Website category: auto
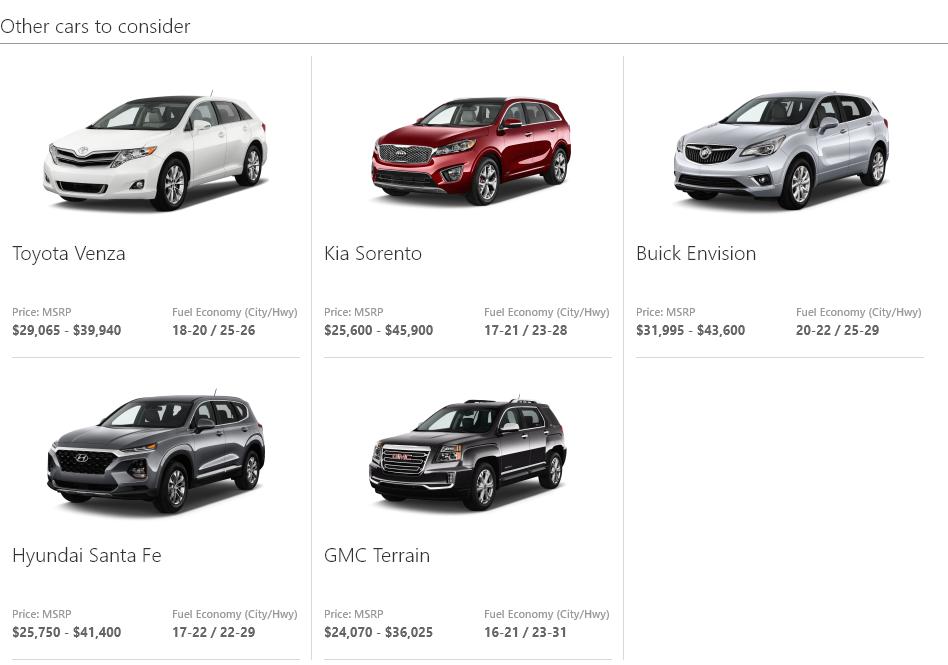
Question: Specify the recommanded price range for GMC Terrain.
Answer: $24,070 - $36,025

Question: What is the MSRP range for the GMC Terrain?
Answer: $24,070 - $36,025

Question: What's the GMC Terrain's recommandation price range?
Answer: $24,070 - $36,025

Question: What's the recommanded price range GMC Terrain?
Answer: $24,070 - $36,025

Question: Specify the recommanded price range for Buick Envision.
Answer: $31,995 - $43,600

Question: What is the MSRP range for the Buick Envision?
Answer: $31,995 - $43,600

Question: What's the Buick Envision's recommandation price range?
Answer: $31,995 - $43,600

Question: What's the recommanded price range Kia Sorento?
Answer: $25,600 - $45,900

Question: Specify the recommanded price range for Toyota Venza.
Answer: $29,065 - $39,940

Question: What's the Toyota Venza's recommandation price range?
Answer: $29,065 - $39,940

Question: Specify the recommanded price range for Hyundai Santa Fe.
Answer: $25,750 - $41,400

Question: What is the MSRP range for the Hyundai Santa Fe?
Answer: $25,750 - $41,400

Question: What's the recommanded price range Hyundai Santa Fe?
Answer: $25,750 - $41,400

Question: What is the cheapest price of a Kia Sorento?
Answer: $25,600

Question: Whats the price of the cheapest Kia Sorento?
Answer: $25,600

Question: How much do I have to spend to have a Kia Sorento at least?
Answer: $25,600

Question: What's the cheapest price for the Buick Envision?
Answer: $31,995

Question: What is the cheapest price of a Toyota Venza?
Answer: $29,065

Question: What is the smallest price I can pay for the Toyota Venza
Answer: $29,065

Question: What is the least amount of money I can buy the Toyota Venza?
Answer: $29,065

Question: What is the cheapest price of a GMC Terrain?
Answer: $24,070

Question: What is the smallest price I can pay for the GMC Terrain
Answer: $24,070

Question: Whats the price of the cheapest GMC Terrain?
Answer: $24,070

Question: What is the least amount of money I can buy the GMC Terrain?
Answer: $24,070

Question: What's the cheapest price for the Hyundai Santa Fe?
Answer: $25,750

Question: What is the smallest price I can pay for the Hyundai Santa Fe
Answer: $25,750

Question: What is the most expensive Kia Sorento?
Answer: $45,900

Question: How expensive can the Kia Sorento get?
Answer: $45,900

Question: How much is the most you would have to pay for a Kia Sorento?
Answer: $45,900

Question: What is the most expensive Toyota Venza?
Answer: $39,940

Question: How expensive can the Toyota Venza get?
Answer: $39,940

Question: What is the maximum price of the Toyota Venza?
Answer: $39,940

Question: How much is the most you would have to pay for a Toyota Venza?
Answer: $39,940

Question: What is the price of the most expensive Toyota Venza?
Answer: $39,940

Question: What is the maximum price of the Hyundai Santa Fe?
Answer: $41,400

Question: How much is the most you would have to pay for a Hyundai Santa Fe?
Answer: $41,400

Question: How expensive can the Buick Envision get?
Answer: $43,600

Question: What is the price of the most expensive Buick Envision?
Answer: $43,600

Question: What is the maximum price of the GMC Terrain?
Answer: $36,025

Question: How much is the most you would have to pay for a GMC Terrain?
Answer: $36,025

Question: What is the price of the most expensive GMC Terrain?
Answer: $36,025

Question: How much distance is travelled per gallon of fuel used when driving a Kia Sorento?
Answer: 17-21 / 23-28

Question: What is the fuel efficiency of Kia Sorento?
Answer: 17-21 / 23-28

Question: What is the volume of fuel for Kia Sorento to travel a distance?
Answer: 17-21 / 23-28

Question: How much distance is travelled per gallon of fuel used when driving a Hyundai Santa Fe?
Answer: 17-22 / 22-29

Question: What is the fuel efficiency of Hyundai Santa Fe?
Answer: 17-22 / 22-29

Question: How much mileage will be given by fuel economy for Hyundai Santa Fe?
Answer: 17-22 / 22-29

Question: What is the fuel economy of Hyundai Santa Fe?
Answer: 17-22 / 22-29

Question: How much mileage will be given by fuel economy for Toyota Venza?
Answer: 18-20 / 25-26

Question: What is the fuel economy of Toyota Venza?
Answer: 18-20 / 25-26

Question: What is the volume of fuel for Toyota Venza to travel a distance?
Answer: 18-20 / 25-26

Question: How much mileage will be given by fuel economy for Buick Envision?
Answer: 20-22 / 25-29

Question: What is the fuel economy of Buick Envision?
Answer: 20-22 / 25-29

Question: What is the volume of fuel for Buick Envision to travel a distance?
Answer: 20-22 / 25-29

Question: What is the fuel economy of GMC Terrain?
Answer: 16-21 / 23-31

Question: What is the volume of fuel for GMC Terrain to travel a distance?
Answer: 16-21 / 23-31

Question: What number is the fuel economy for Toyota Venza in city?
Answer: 18-20

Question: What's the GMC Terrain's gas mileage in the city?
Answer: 16-21

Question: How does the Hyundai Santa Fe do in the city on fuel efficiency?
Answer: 17-22

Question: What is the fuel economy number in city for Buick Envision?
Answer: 20-22

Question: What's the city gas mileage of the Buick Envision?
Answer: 20-22

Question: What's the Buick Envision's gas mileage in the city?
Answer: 20-22

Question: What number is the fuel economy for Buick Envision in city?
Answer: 20-22

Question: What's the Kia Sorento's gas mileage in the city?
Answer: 17-21